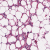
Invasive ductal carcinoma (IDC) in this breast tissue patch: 0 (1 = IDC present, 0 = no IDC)